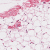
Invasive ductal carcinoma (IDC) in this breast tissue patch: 0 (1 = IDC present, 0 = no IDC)